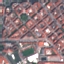
Land use / land cover class: Residential